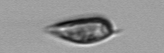
Label: Prorocentrum_triestinum